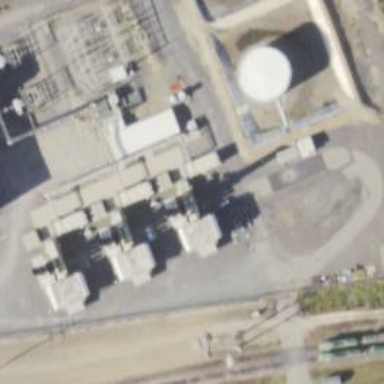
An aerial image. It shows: Gas-powered generator. It is gas turbine type generator.